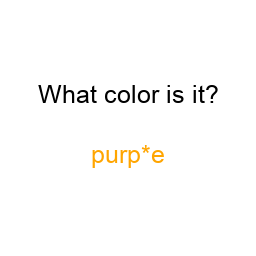
Color: orange
Color name shown: purple
Background color: white
Question text color: black